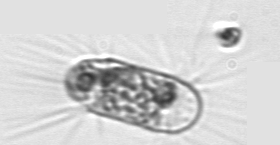
Label: Corethron_hystrix